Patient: sex M, age 57
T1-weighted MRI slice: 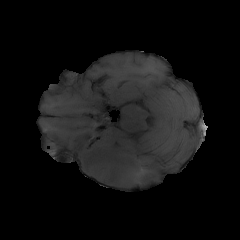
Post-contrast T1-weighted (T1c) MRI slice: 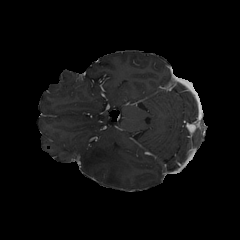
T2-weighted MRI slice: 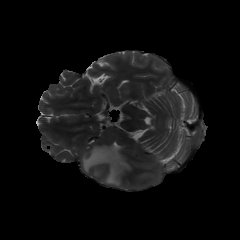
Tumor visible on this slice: yes
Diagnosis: Glioblastoma, IDH-wildtype
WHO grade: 4